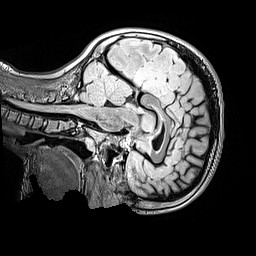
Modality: FLAIR
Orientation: sagittal
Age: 11
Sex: female
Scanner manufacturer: siemens
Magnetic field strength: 3 T
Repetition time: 5 s
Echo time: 0.388 s